Interaction volume radius: 10 \u00c5
Interaction volume height: 10 \u00c5
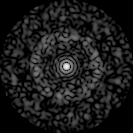
Disorder parameter: 0.8096